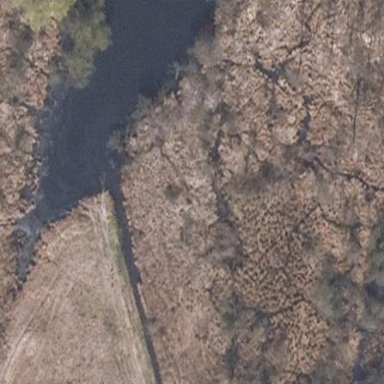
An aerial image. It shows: Swamp in wetland area.